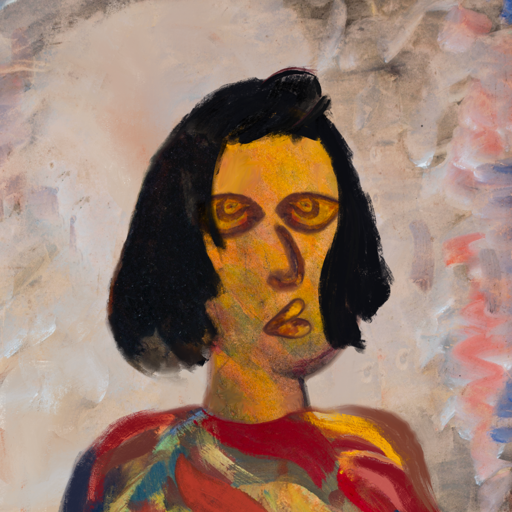
Background: Roy_Bahadur, Head And Neck Side: Gypsy_Mother, Face Side: Comrade, Bust: Mother_And_Son_Son, Hair Side: Mosgoul, Head Accessory: Blank, Second Necklace: Blank, Necklace: Blank, Baby: Blank